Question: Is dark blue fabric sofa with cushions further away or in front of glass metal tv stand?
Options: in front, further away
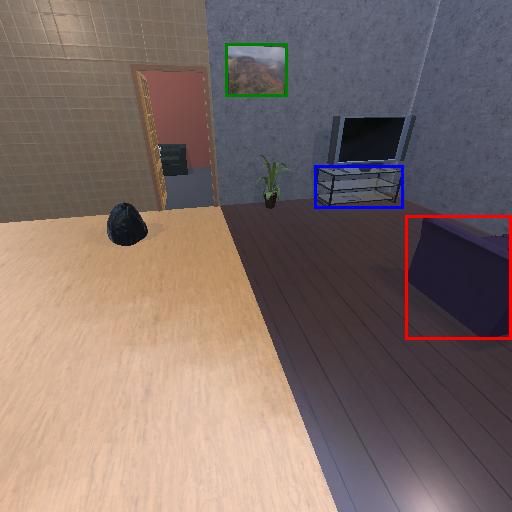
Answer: in front